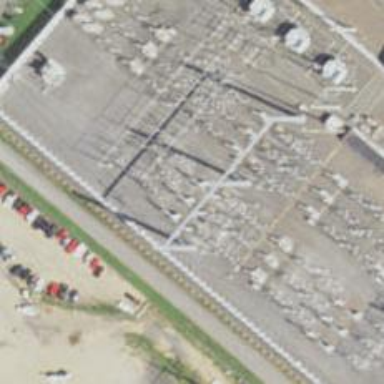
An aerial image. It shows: Switch for power supply.